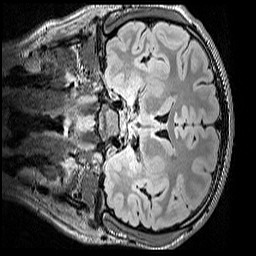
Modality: FLAIR
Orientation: coronal
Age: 12
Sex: male
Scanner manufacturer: siemens
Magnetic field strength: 3 T
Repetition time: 5 s
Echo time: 0.388 s